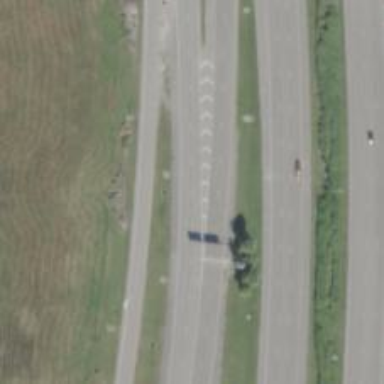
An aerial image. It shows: Asphalt motorway link.